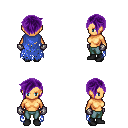
a pixel art fantasy rpg character, female body template, human, tanned skin, blue tattered cape, teal pants, purple pixie cut hairstyle, metal gloves, black shoes, four views (front, back, left, right), 2x2 character sprite sheet, small pixel art, hard edges, no anti-aliasing